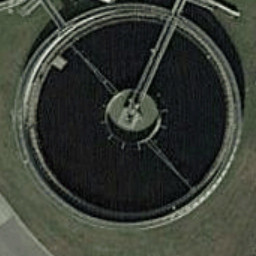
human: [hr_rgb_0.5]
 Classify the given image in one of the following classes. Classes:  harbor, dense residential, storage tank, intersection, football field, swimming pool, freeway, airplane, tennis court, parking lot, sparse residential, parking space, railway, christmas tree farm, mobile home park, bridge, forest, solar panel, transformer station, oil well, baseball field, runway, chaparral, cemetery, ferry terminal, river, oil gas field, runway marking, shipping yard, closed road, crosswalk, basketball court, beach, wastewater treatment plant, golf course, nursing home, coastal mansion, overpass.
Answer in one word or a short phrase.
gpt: wastewater treatment plant